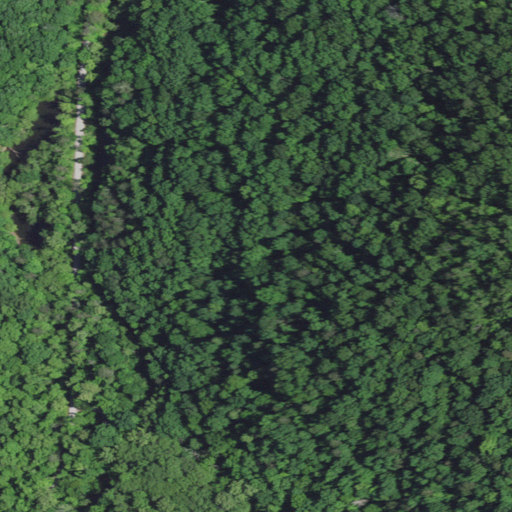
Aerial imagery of valley in Kentucky named Pond Hollow containing deciduous forest, mixed forest, open development, low intensity development, and evergreen forest